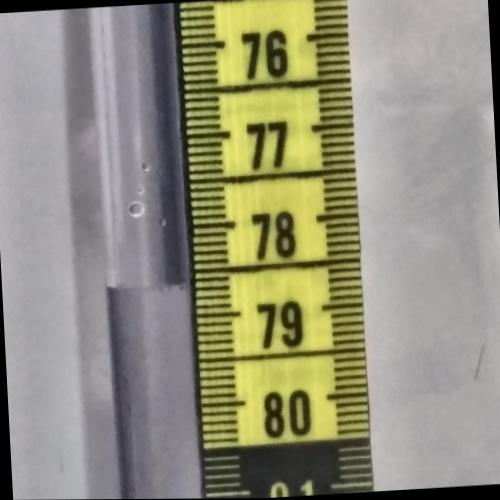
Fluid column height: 78.6 cm